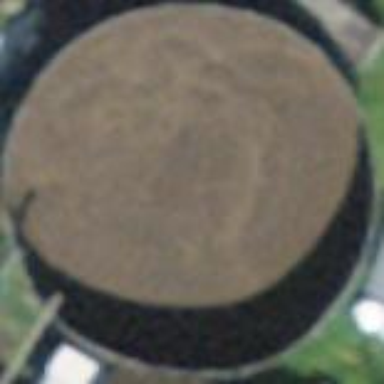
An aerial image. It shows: Storage tank that is man-made.